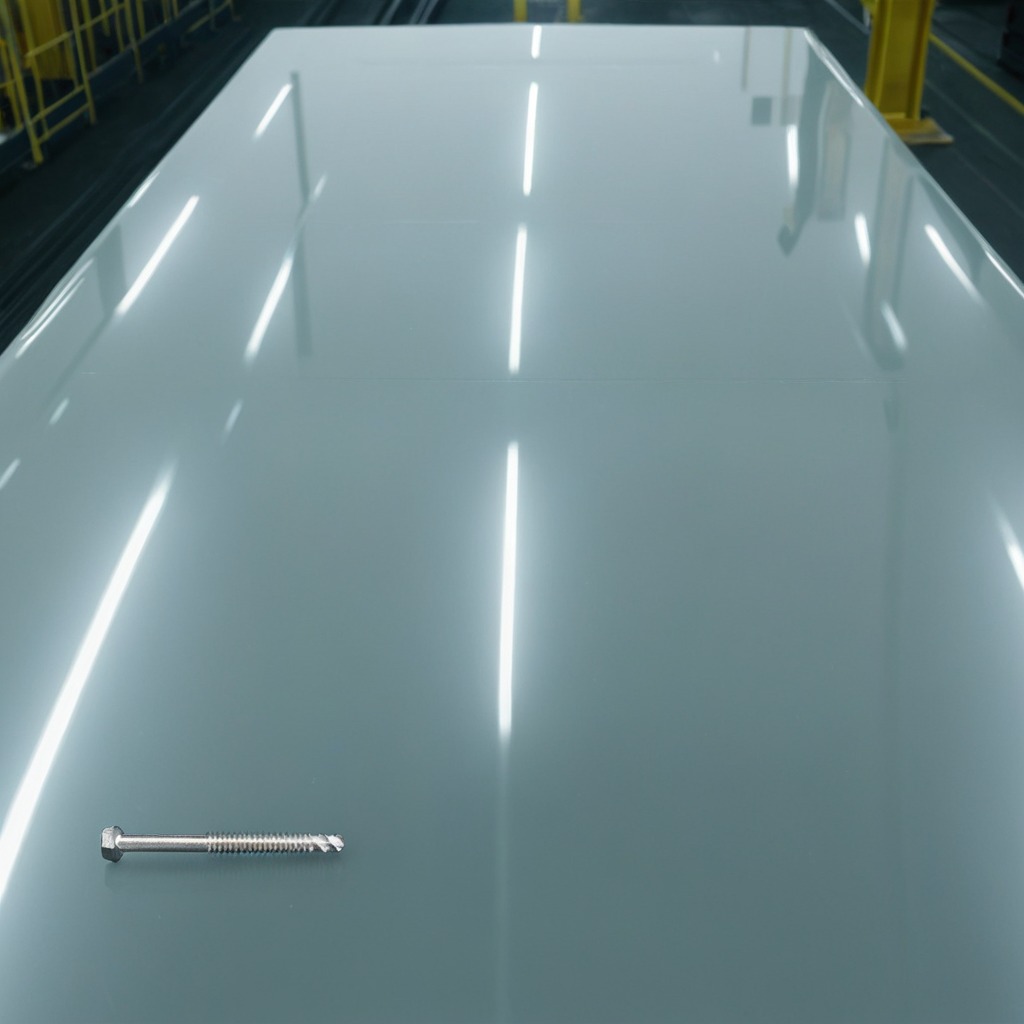
A metal screw lies on the table in the ship maintenance bay industrial lighting.